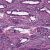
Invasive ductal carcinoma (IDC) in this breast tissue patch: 1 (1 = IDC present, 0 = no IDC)